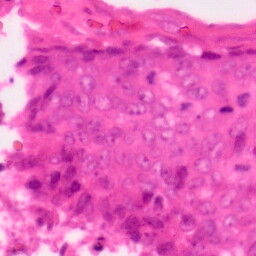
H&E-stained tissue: Colon